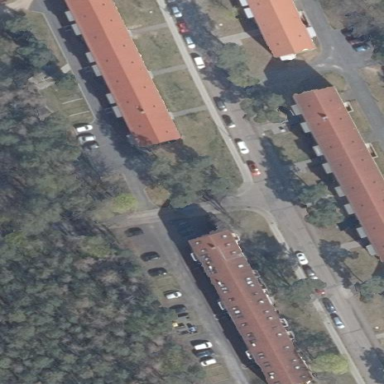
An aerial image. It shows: Residential building with gabled red roof.